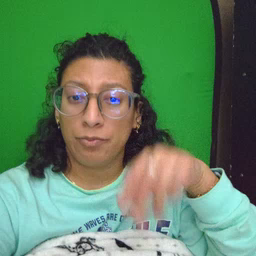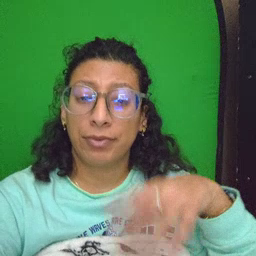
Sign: person